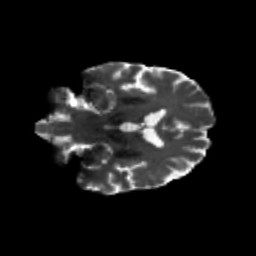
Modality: T2w
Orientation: coronal
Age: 68
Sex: male
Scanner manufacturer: siemens
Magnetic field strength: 3 T
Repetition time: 4.71 s
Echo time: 0.0906 s